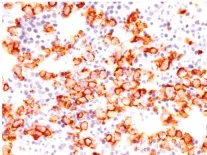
Histopathological and immunohistochemical features of the bone marrow biopsy. (B) Lymphoma cells are positive for CD20 (hematoxylin and eosin; magnification, x400).
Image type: pathology (immunostaining)